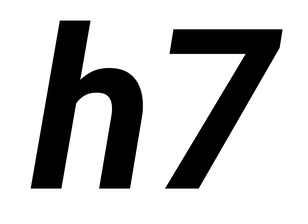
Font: Roboto-Italic_Bold_Italic